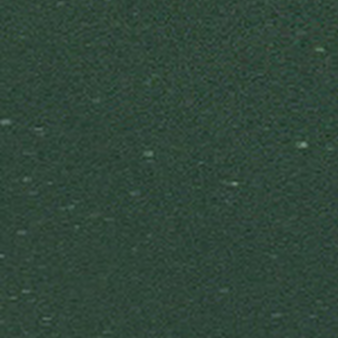
Label: other